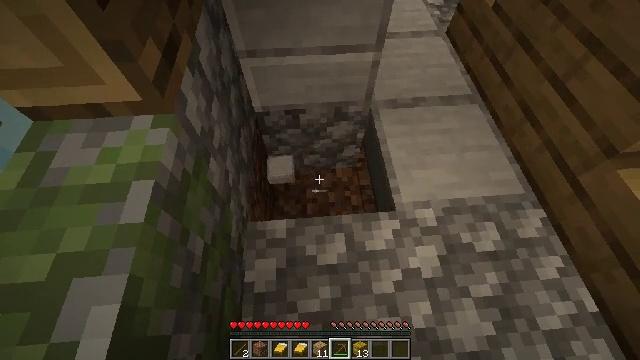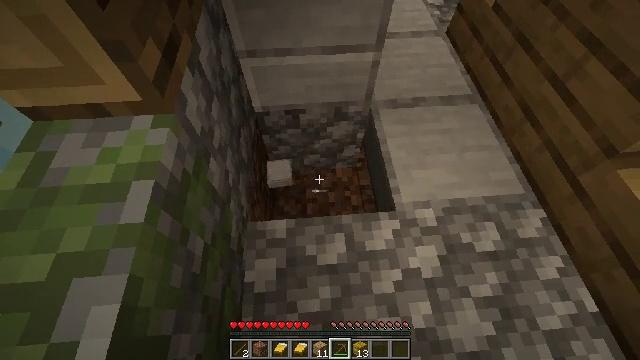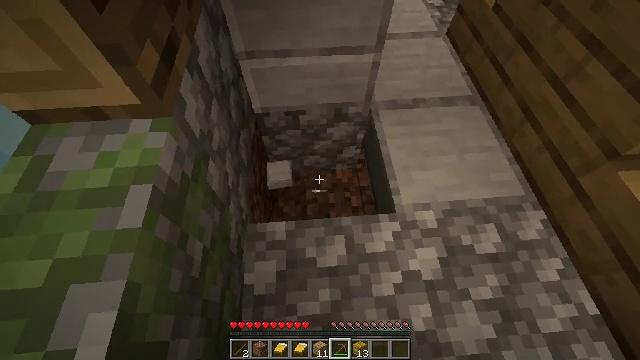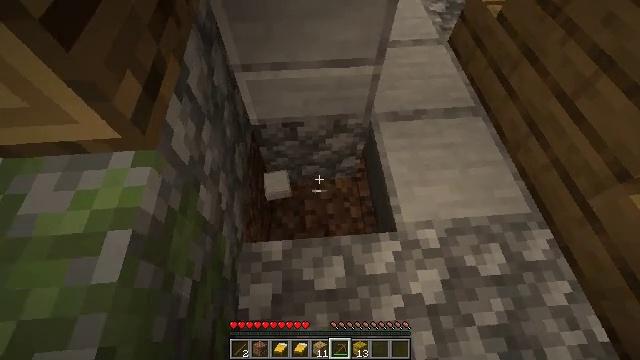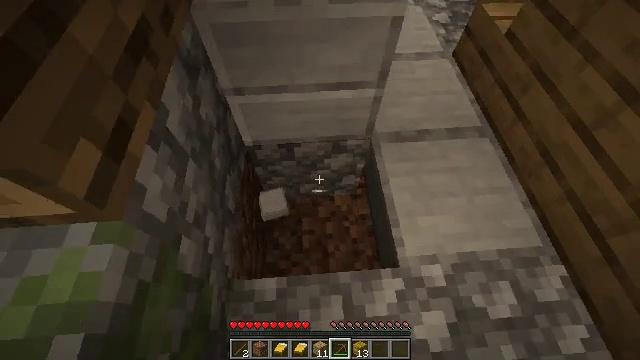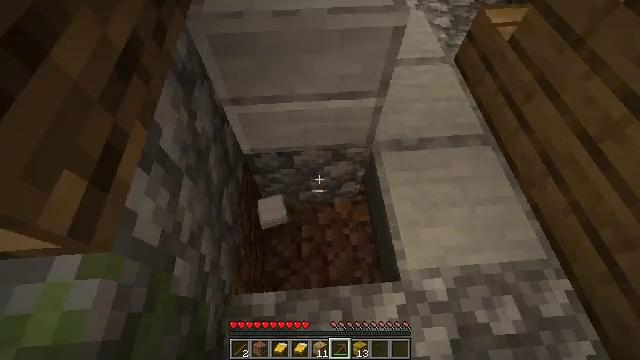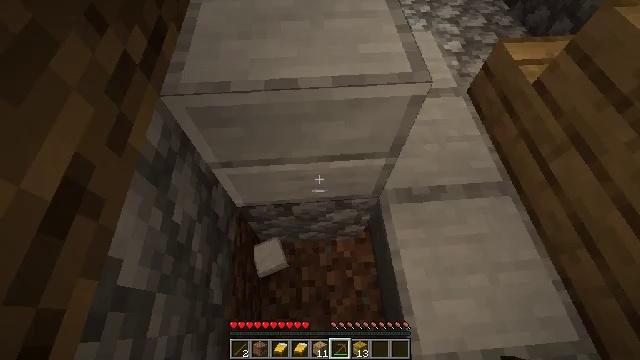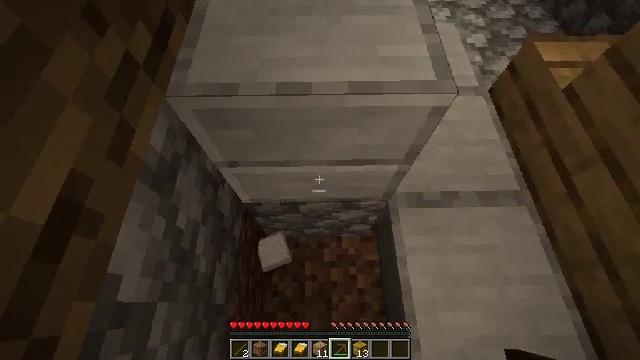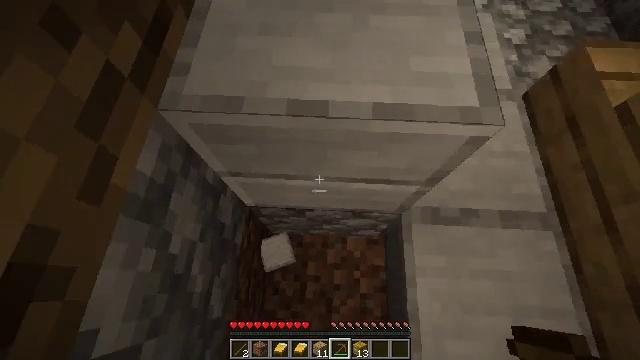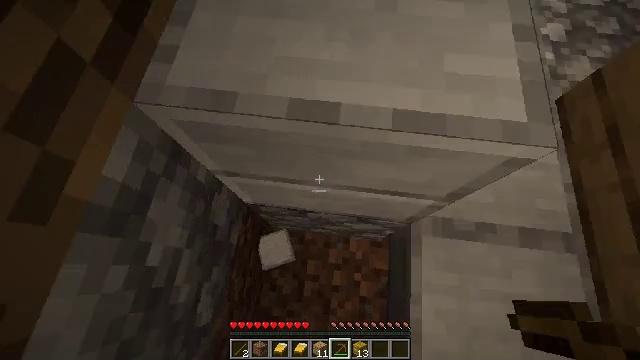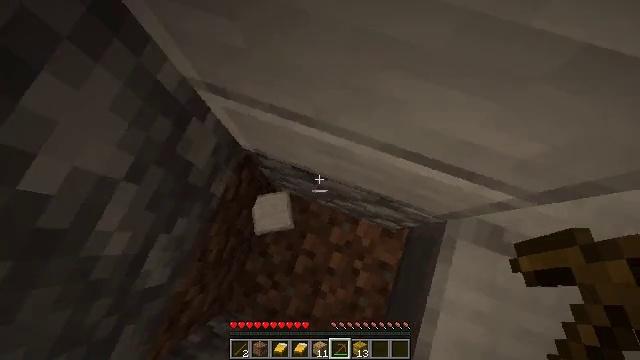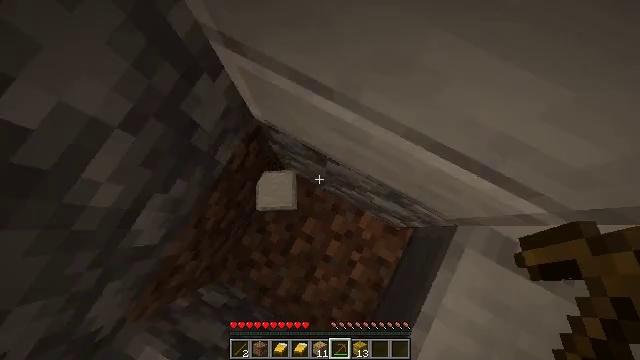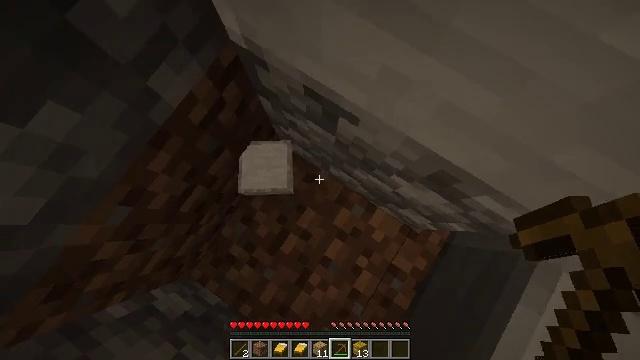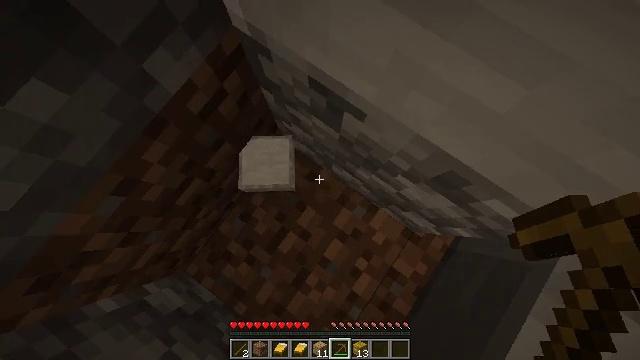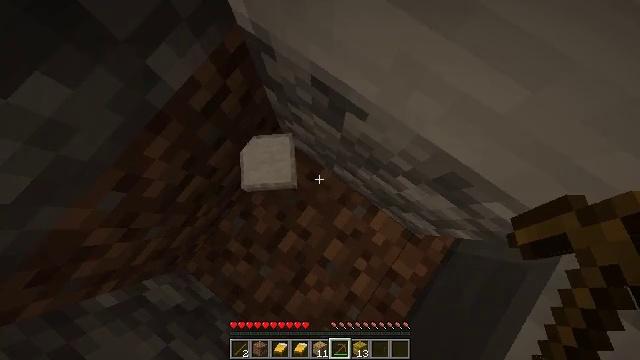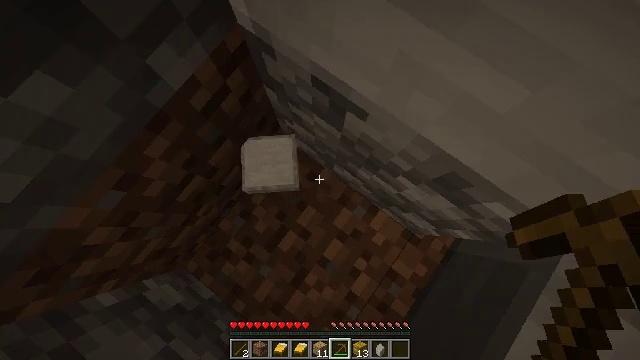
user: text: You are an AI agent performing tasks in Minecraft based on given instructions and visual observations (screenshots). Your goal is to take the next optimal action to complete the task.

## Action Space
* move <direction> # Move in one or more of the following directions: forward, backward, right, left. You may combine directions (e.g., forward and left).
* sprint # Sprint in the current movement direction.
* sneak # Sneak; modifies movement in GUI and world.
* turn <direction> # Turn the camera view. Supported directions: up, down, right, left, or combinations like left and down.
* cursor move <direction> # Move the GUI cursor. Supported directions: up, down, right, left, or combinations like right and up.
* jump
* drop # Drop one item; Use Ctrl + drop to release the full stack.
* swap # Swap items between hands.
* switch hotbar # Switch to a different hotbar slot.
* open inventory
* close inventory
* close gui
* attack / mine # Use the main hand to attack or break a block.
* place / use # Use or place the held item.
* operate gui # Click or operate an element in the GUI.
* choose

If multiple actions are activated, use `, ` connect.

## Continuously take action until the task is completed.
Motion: motion action
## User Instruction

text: Retrieve the smooth stone slab from the ground.
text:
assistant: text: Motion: no_op
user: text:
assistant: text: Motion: move forward
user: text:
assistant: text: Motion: move forward
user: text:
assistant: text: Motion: move forward
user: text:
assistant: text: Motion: move forward
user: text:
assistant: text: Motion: move forward
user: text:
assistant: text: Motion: move forward, turn left and down
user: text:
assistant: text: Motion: move forward, turn left and down
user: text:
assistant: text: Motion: move forward, turn left and down
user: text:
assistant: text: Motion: turn left and down
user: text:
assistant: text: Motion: turn left and down
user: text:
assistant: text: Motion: turn left
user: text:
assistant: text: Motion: turn left
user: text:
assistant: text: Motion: turn left
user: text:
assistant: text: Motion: no_op
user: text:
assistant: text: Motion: no_op
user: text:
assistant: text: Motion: no_op
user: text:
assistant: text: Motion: no_op
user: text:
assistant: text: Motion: no_op
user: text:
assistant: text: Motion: no_op
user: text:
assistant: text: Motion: no_op
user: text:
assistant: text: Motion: no_op
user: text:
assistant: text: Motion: no_op
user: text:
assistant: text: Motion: no_op
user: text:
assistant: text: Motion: no_op
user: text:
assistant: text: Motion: no_op
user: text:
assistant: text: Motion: no_op
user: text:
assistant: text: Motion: no_op
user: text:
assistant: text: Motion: no_op
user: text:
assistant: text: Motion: no_op